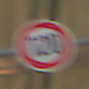
Verkehrszeichen: Geschwindigkeit120
Umgebung: Roofed, Special
Tageszeit: MorningAfternoon
Wetter: NotSpecified
Licht: Artificial
Jahreszeit: NotSpecified
Kontrast: MediumContrast